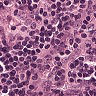
Metastatic tissue present: yes